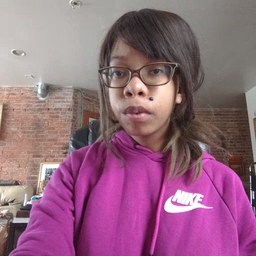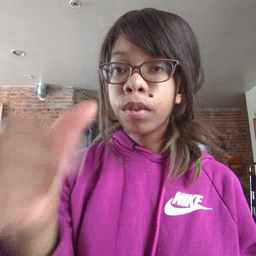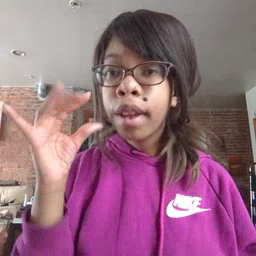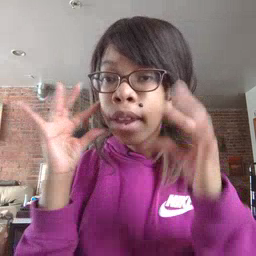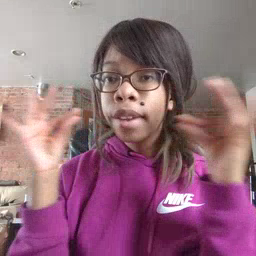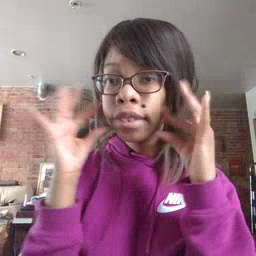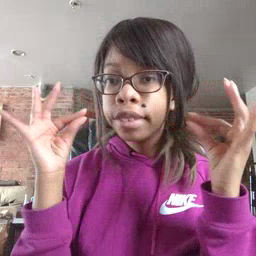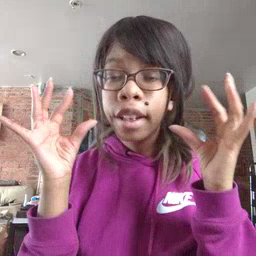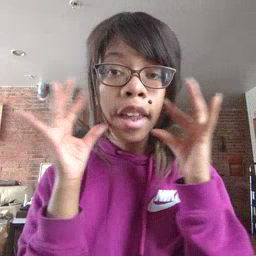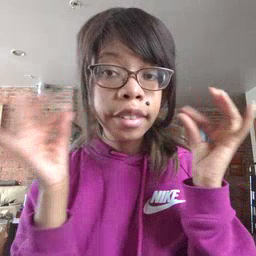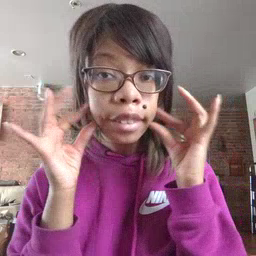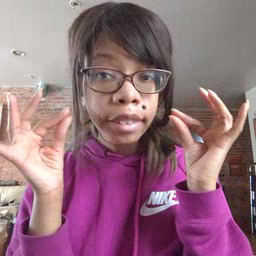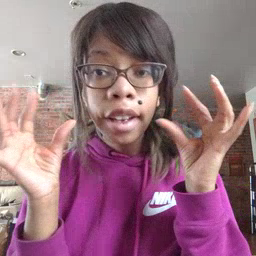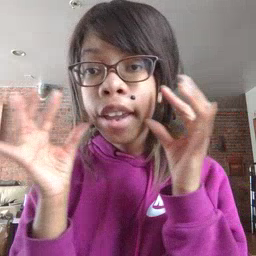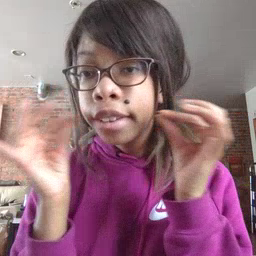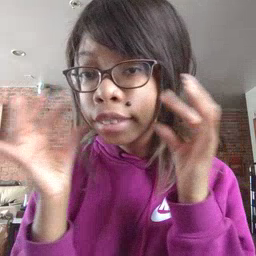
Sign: cat